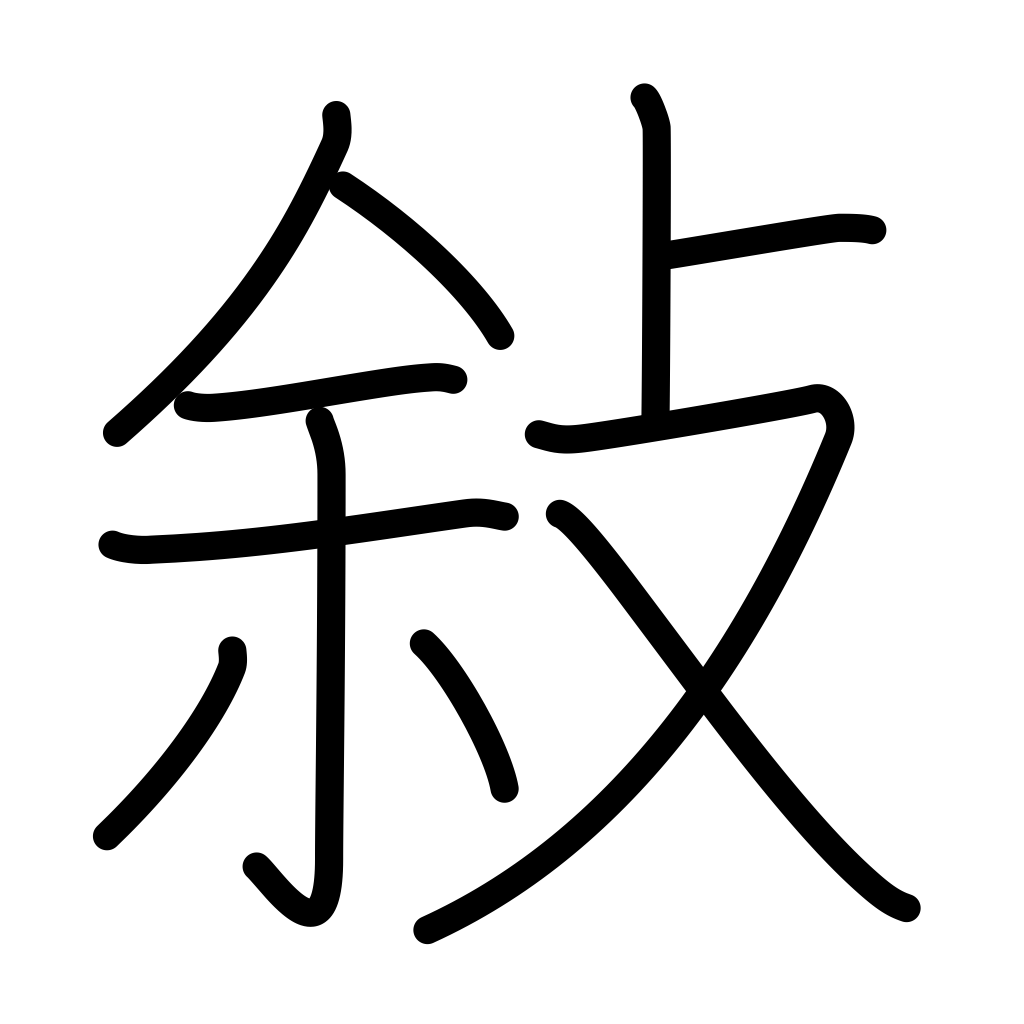
Meaning: express, state, relate, narrate